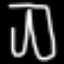
Label: pants